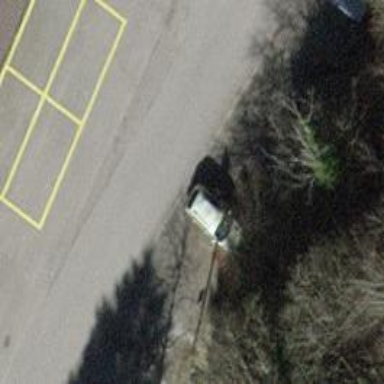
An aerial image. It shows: Street side parking area.